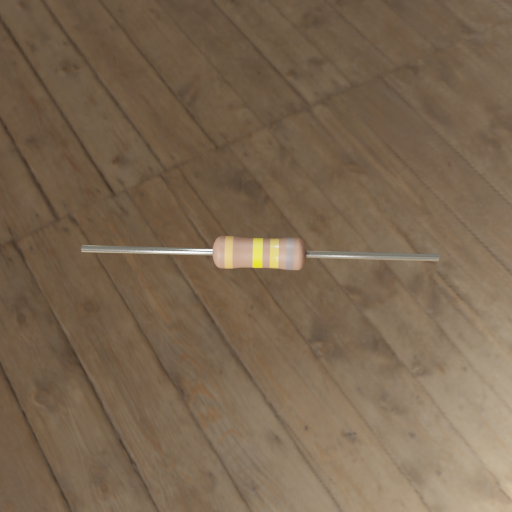
Resistor colour bands (in order): gold, yellow, gold, gray